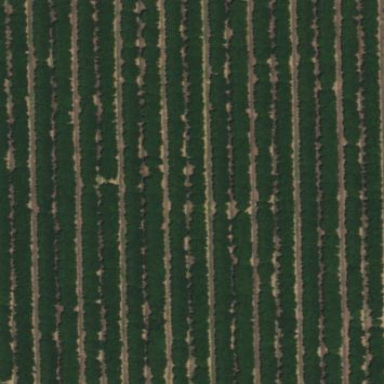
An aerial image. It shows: Orchard.